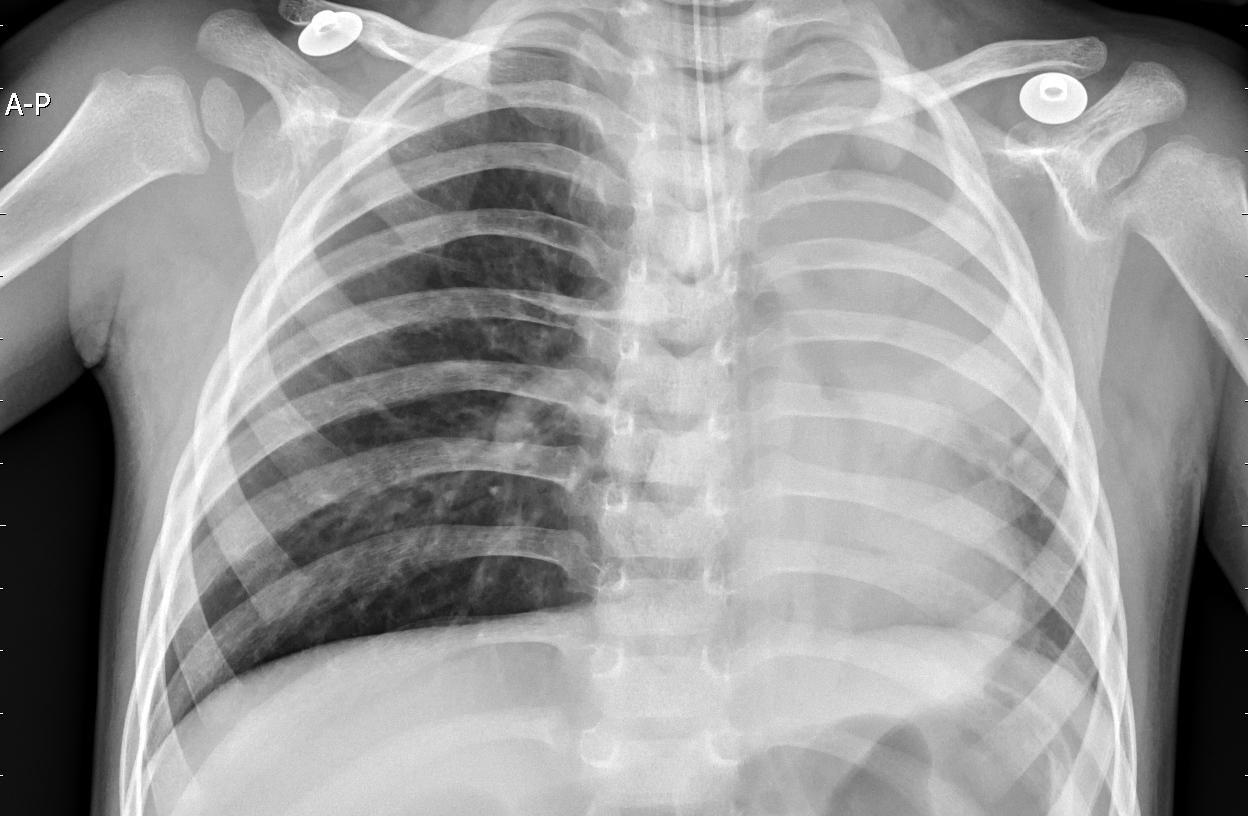
Diagnosis: PNEUMONIA